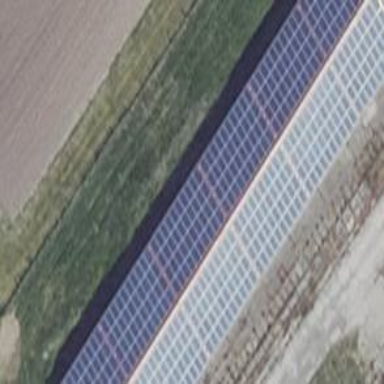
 generating electricity through photovoltaic methods."